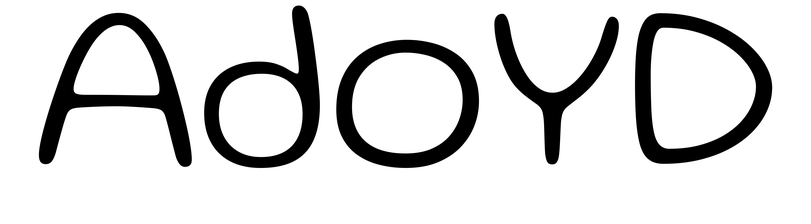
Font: Gluten_ExtraLight